Question: I have an animated gif that is 4kb in size that I am using for a simple javascript app. It is ten frames with each framed at 0.01 seconds. I export it in photoshop and the preview looks as it should. When I preview my app in Chrome & Firefox the animation plays as though it were playing at 0.1 seconds a frame. You can see the image below. It should be going much quicker. Any suggestions?

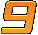
Answer: That gif may actually be set to 0 fps due to the tiny FPS you set it to, or buggy creation software.
IE automatically puts a delay of around 40 ms between frames if this is the case.
I would try different creation software, OR I would lower the framerate to around 40ish and see if it starts to sync up in all browsers. That should give you your answer.